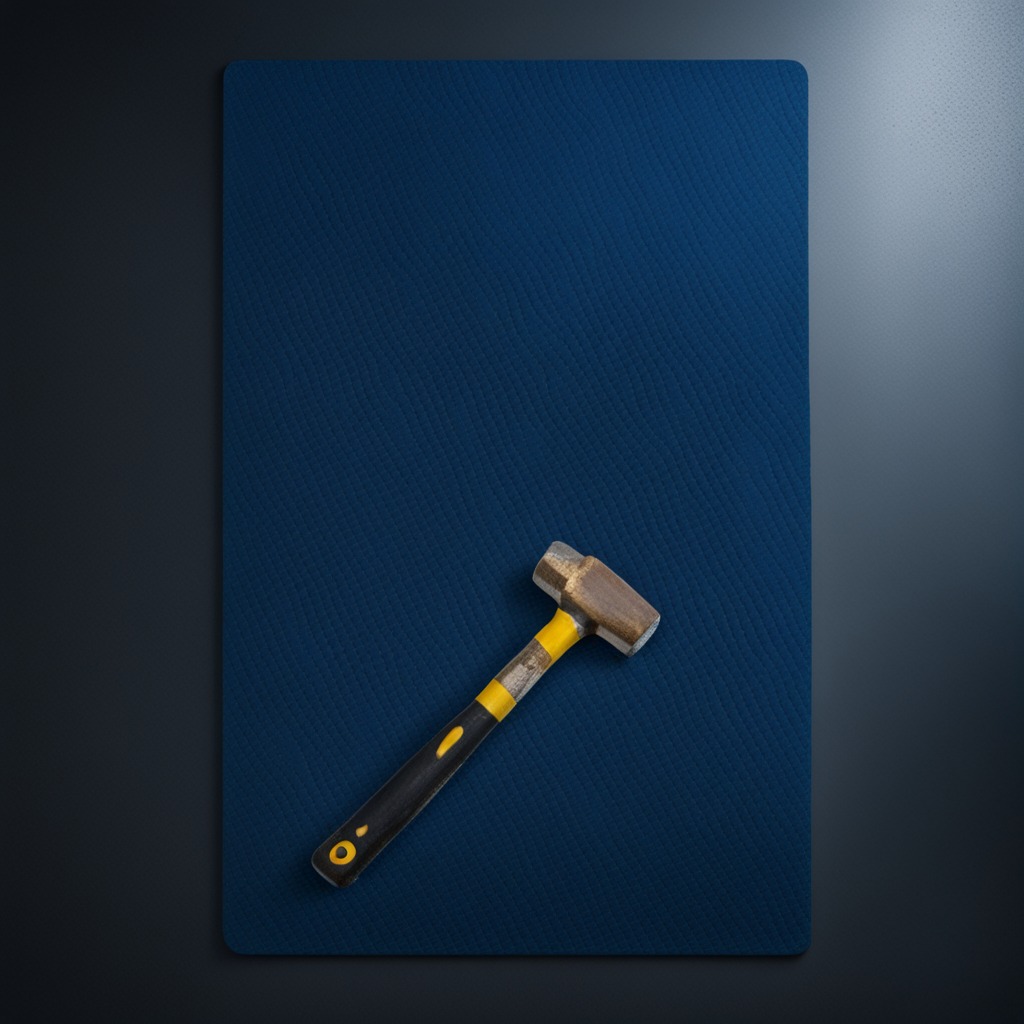
A hammer lies on the granite tabletop.